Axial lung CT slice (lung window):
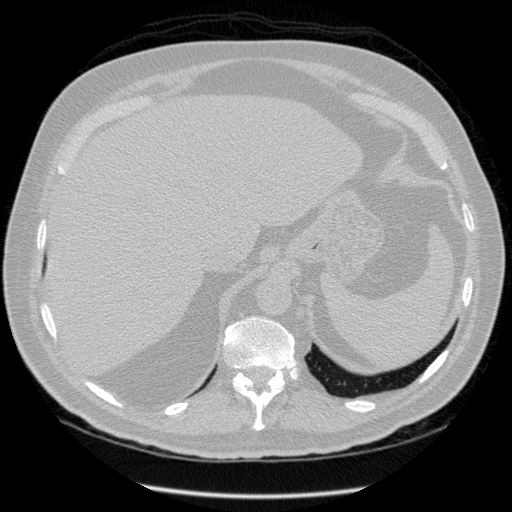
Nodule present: no